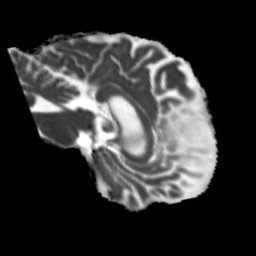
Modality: MD
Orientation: sagittal
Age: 52
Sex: male
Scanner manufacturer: siemens
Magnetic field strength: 3 T
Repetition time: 5.25 s
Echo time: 0.08 s